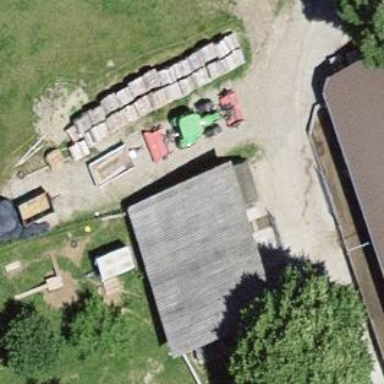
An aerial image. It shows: Barn.